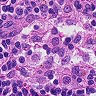
Metastatic tissue present: no